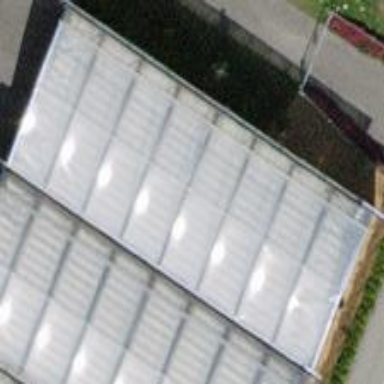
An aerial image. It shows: Greenhouse.